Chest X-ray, AP view. Patient: 54 years old, sex F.
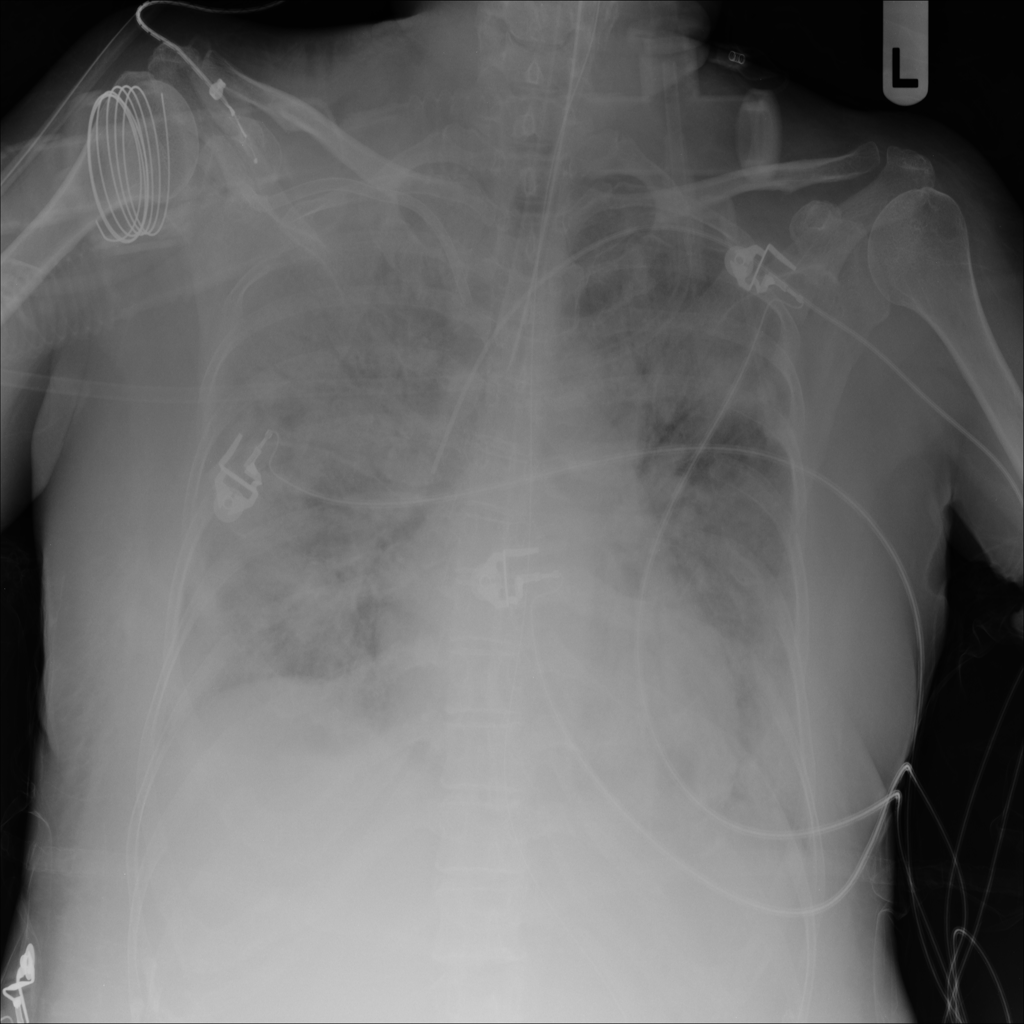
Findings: Consolidation